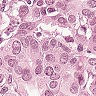
Metastatic tissue present: yes